Interaction volume radius: 10 \u00c5
Interaction volume height: 20 \u00c5
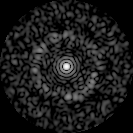
Disorder parameter: 0.8112